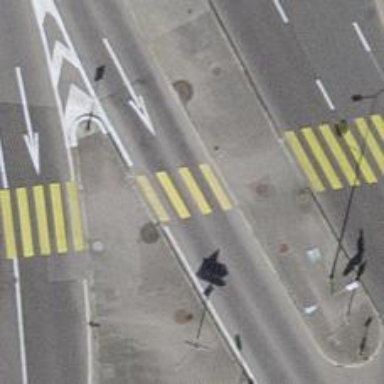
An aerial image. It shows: Uncontrolled crossing on the road.